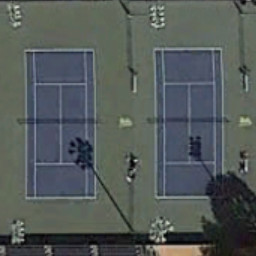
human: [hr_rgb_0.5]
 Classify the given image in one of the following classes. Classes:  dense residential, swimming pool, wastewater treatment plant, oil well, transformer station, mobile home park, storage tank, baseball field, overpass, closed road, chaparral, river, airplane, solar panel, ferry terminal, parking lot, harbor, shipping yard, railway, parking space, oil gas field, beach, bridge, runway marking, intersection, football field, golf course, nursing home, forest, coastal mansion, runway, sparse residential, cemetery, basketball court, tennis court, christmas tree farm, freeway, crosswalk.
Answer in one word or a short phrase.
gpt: tennis court